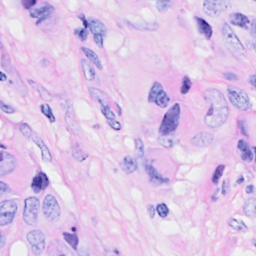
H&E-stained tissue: Breast